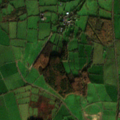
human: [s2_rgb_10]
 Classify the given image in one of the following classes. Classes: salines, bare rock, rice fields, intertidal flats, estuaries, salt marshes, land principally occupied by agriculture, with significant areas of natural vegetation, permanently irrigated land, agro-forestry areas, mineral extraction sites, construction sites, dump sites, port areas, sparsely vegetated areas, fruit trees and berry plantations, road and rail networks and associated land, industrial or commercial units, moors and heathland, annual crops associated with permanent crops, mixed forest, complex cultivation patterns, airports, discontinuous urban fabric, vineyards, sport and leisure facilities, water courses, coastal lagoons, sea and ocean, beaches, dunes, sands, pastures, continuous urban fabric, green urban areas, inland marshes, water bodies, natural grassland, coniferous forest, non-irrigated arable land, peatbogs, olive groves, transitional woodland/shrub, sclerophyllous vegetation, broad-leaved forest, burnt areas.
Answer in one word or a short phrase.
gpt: pastures, land principally occupied by agriculture, with significant areas of natural vegetation